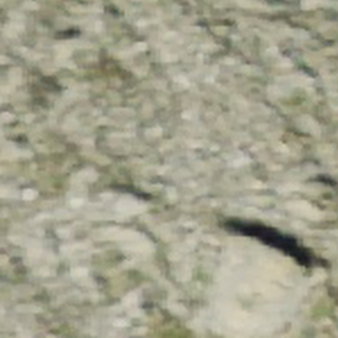
Label: other